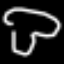
Label: mushroom